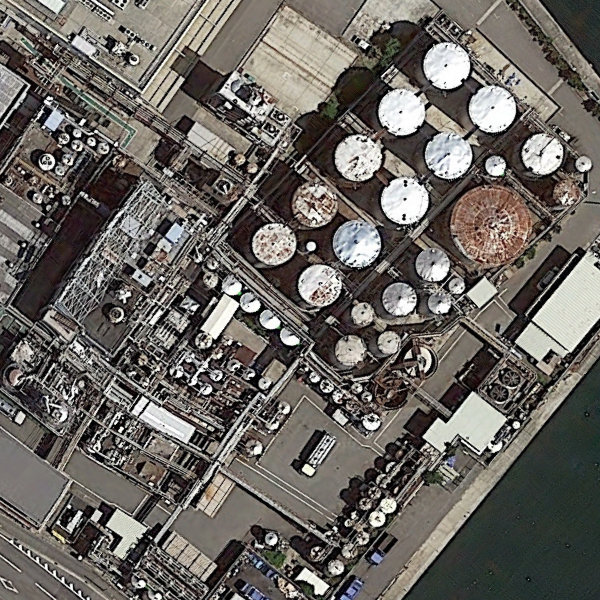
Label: StorageTanks